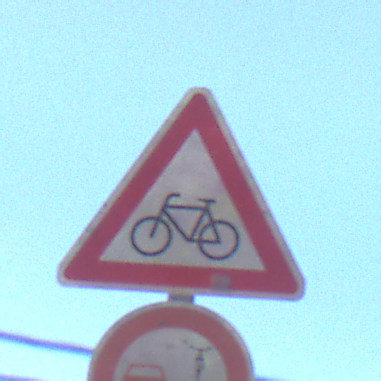
Verkehrszeichen: RadverkehrRechts
Zusatzzeichen unten: VerbotUeberholenEinspurigeFahrzeuge
Umgebung: Outdoor, Nature
Tageszeit: MorningAfternoon
Wetter: Clear
Licht: Natural
Jahreszeit: Winter
Kontrast: HighContrast